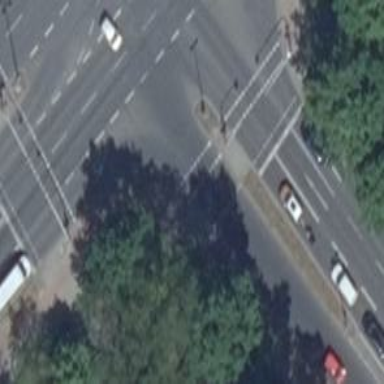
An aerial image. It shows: Crossing with traffic signals and central island.